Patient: sex M, age 30
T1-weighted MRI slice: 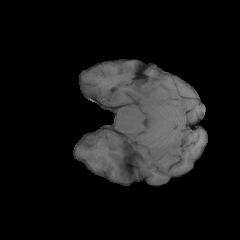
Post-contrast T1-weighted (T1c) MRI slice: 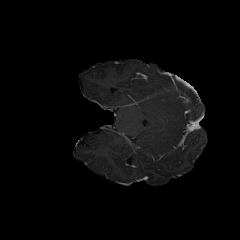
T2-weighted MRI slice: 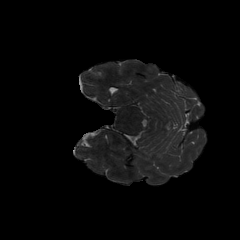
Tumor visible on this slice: no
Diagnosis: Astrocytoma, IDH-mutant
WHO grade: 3